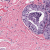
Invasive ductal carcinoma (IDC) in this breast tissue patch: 0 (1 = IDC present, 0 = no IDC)